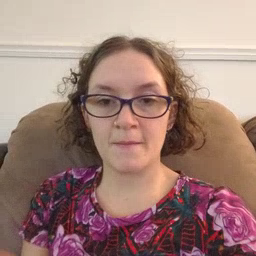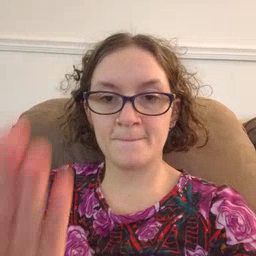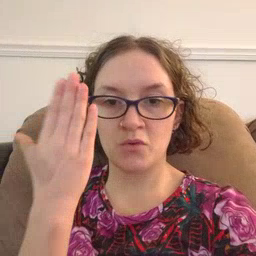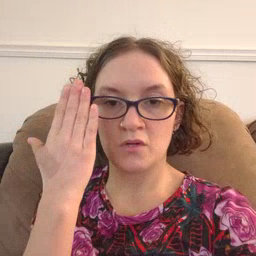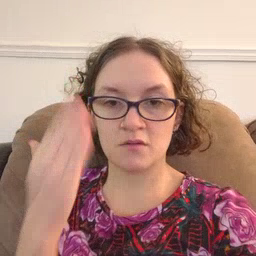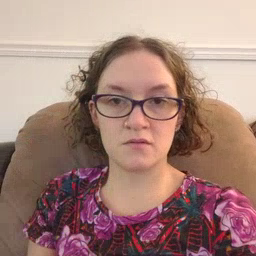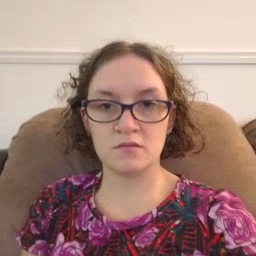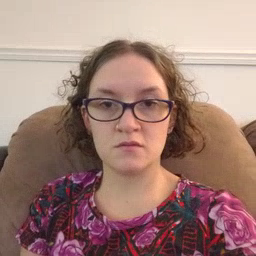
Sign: morning